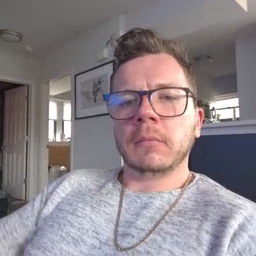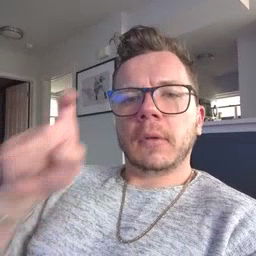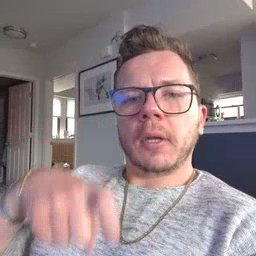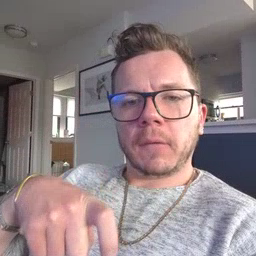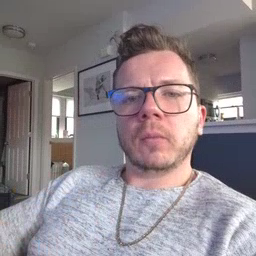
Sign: haveto